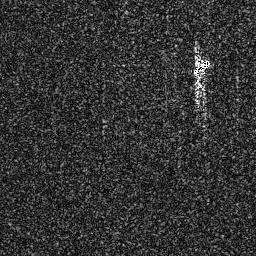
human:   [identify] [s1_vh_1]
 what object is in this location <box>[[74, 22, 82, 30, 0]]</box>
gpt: <ref>1 small ship at the top right</ref>